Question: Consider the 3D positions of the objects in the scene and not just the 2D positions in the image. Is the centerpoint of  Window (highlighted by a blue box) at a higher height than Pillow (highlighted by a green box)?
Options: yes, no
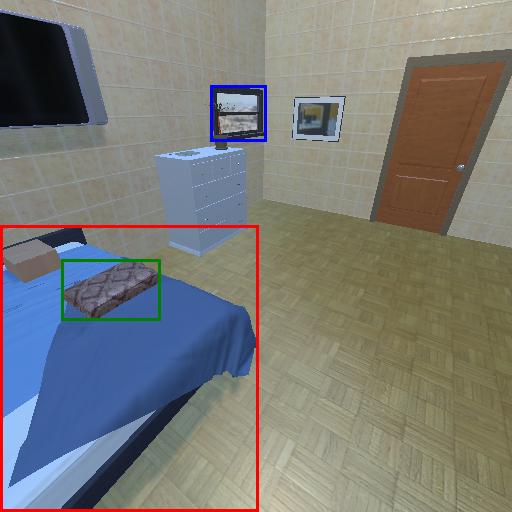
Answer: yes